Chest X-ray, PA view. Patient: 67 years old, sex F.
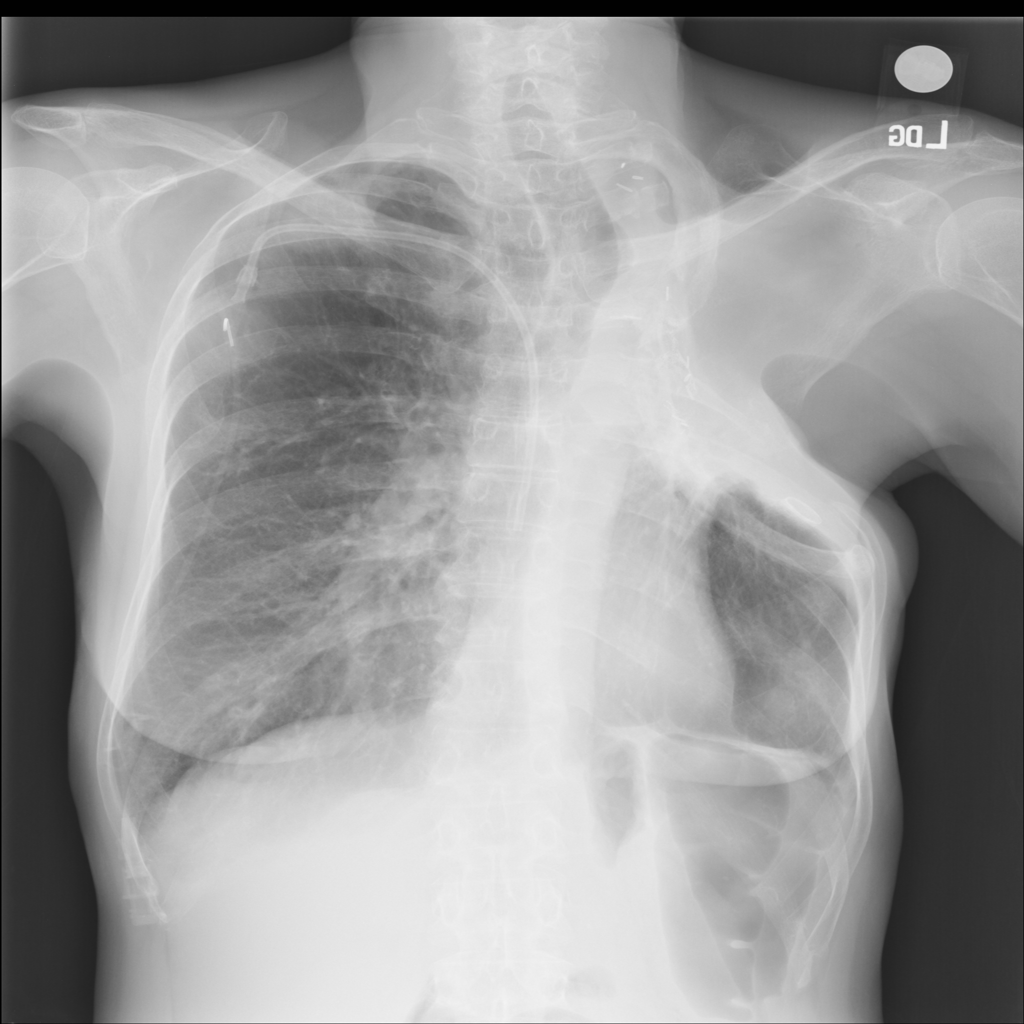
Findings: Atelectasis, Consolidation, Nodule